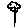
Label: flower